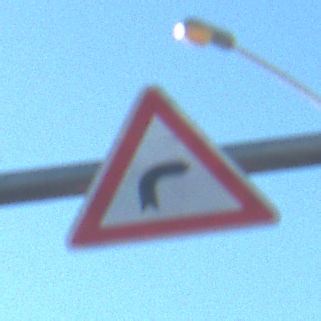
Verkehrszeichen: KurveRechts
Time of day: MorningAfternoon
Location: Outdoor (Urban)
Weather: Clear
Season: NotSpecified
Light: Natural